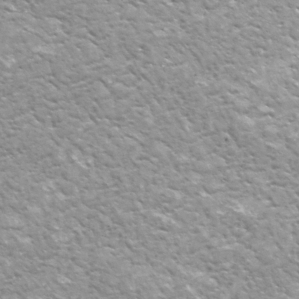
Label: frost